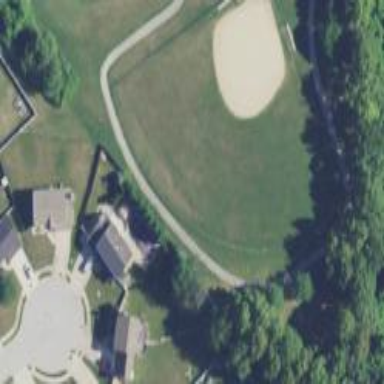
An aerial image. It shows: Baseball pitch for leisure land activities.